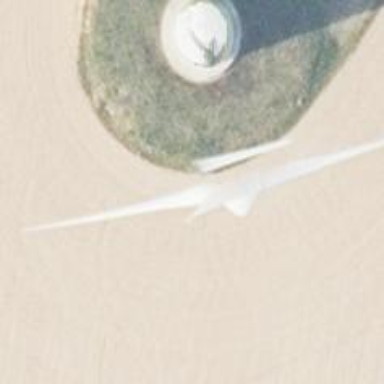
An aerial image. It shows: Wind generator in the form of horizontal axis wind turbine.